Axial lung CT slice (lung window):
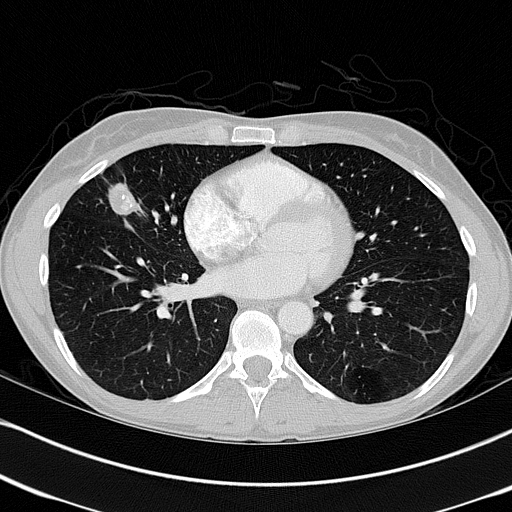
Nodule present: yes
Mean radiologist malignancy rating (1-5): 3